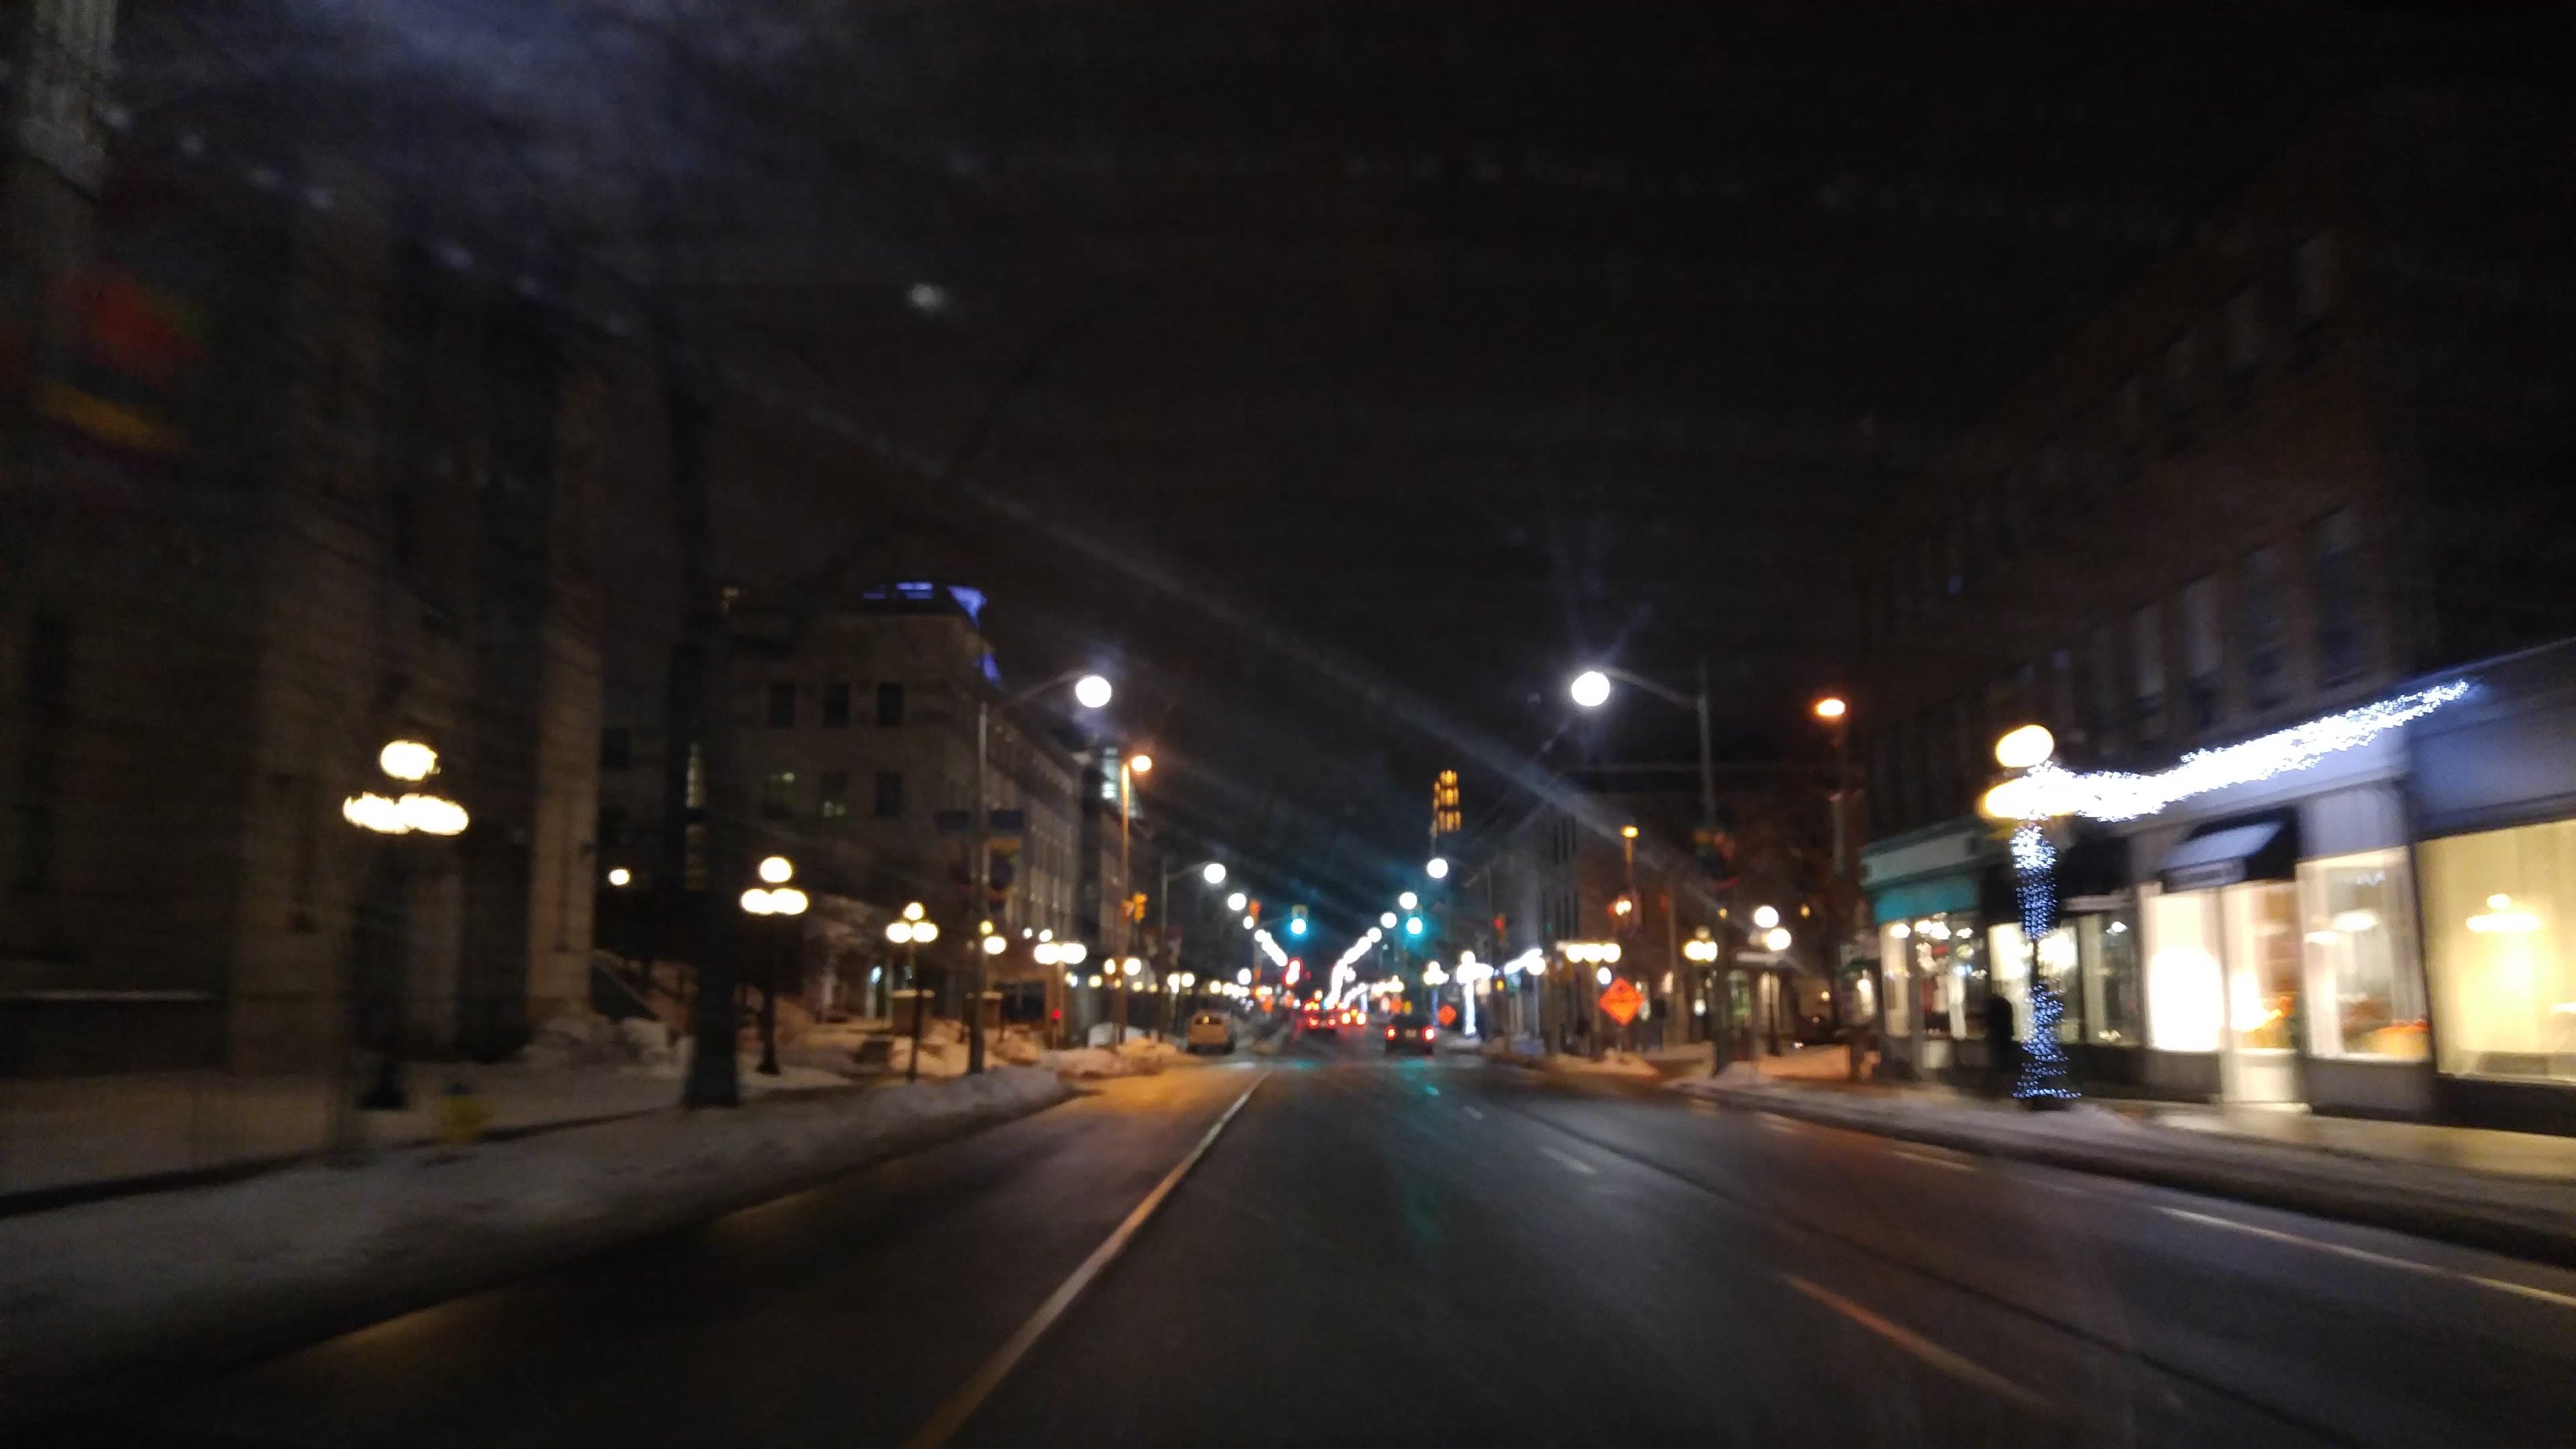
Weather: clear
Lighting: night
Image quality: slightly poor
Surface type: driving surface
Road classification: secondary
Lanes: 3
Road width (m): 1.5
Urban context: urban centre
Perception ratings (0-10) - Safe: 0.52, Lively: 2.2, Beautiful: 5.47, Boring: 2.18, Depressing: 2.6, Wealthy: 4.37